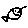
Label: fish